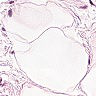
Metastatic tissue present: no